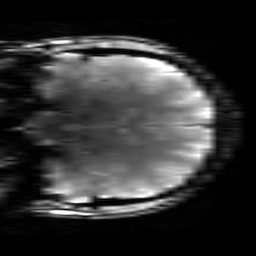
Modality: T2starw
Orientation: coronal
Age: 22
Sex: male
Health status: healthy
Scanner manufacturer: siemens
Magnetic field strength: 3 T
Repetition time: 0.7 s
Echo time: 0.02 s